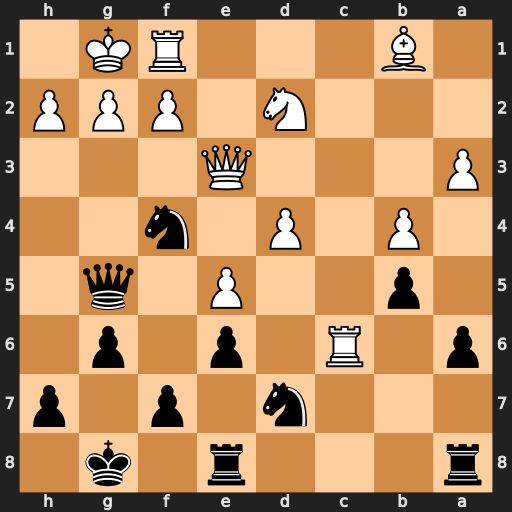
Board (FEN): r3r1k1/3n1p1p/p1R1p1p1/1p2P1q1/1P1P1n2/P3Q3/3N1PPP/1B3RK1
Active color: b
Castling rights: -
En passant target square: -
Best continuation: Qxg2#